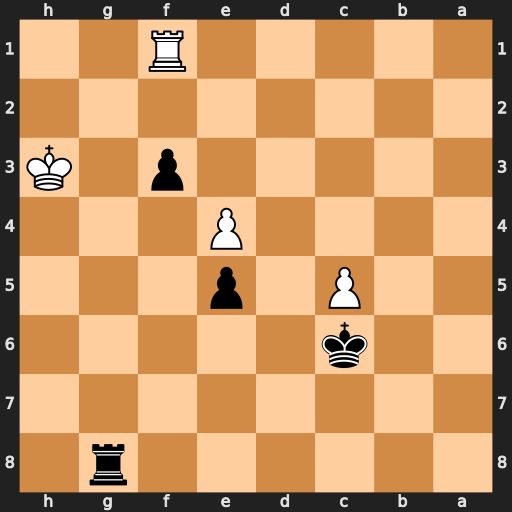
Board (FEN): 6r1/8/2k5/2P1p3/4P3/5p1K/8/5R2
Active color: b
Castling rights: -
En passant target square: -
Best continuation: Kxc5 Rxf3 Kd4 Rb3 Kxe4